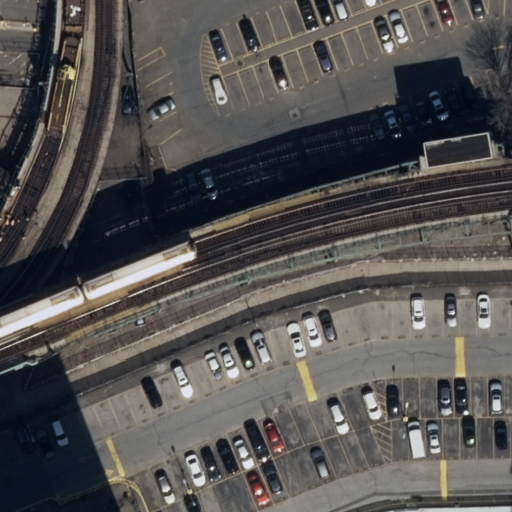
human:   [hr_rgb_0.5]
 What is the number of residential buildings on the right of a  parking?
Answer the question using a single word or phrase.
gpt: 0

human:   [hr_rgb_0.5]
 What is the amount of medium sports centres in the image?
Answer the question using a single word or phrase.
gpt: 0

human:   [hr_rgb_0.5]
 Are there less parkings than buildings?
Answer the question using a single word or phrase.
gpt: no

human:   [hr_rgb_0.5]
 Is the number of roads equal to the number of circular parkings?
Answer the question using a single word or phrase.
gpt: no

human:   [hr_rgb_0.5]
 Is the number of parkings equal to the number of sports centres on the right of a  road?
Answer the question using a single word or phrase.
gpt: no

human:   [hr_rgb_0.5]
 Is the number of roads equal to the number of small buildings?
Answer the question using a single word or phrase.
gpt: no

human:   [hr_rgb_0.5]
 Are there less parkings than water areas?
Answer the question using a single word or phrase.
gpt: no

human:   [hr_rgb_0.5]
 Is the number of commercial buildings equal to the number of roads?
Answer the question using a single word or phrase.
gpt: no

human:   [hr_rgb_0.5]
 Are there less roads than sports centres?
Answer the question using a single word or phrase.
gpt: no

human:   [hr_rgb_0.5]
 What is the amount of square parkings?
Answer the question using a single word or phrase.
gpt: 0

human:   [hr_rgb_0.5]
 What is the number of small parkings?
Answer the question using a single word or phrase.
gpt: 0

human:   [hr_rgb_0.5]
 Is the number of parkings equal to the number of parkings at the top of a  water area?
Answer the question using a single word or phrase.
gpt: no

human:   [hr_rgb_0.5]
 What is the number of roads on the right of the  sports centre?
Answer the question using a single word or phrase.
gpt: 0

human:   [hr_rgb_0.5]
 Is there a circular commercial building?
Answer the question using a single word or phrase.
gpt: no

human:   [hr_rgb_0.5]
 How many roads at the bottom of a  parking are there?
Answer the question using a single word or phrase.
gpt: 3

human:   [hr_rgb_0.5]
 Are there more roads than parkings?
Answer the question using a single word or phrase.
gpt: no

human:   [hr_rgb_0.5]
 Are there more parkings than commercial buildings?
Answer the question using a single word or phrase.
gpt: yes

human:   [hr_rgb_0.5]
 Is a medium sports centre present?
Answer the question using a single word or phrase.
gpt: no

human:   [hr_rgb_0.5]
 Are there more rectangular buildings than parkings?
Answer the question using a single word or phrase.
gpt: no

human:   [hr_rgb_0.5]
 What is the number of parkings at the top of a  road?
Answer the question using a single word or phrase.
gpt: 2

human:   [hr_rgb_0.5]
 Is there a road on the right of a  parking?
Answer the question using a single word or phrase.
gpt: yes

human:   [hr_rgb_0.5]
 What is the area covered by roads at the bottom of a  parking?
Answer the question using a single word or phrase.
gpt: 0m2

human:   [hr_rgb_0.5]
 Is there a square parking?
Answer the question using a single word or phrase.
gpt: no

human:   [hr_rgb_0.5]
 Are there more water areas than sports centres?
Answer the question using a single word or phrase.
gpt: no

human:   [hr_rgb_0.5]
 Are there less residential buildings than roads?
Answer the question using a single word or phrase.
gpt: yes

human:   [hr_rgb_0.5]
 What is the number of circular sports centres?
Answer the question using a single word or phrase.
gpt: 0

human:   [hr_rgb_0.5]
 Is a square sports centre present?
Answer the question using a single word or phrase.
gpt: no

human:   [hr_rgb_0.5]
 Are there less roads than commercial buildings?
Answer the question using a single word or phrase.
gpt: no

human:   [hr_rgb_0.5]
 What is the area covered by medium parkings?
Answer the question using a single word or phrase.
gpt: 0m2

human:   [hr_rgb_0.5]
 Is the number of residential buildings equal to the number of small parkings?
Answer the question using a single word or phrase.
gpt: yes

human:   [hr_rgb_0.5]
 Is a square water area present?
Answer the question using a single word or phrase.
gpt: no

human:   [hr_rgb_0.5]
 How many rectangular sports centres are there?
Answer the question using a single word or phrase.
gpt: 1

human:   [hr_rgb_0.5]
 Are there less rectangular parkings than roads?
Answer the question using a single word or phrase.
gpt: yes

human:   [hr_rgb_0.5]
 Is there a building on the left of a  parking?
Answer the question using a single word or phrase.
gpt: no

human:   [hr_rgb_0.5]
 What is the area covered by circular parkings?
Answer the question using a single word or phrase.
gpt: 0m2

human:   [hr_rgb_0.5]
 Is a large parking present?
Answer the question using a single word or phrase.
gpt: yes